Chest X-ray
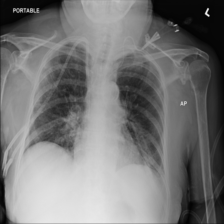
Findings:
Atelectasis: negative
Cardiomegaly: negative
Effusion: negative
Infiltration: negative
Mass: negative
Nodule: negative
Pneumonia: negative
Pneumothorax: negative
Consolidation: negative
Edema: negative
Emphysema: negative
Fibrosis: negative
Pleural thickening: negative
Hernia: negative